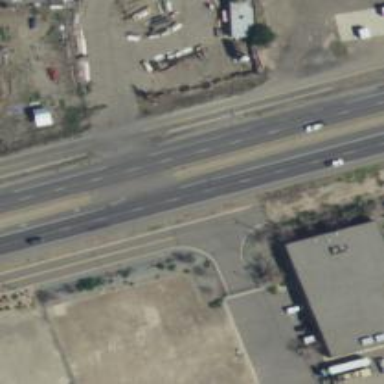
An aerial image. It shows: Asphalt trunk highway with grade 1 track type. It is expressway.